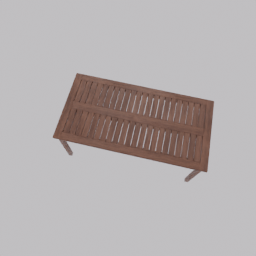
Label: furniture